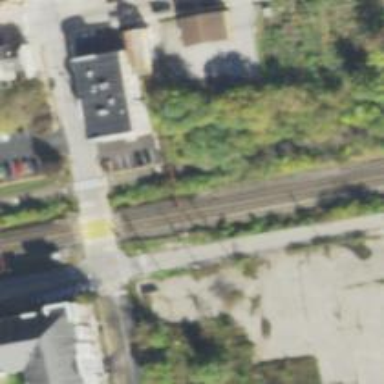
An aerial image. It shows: Abandoned railway.